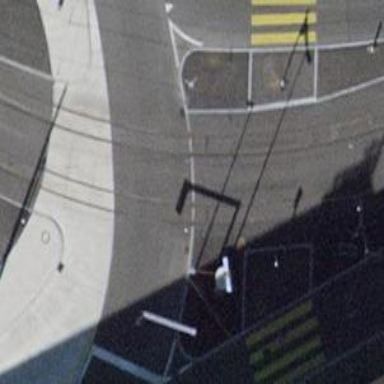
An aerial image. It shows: Secondary road with asphalt surface leading to roundabout.